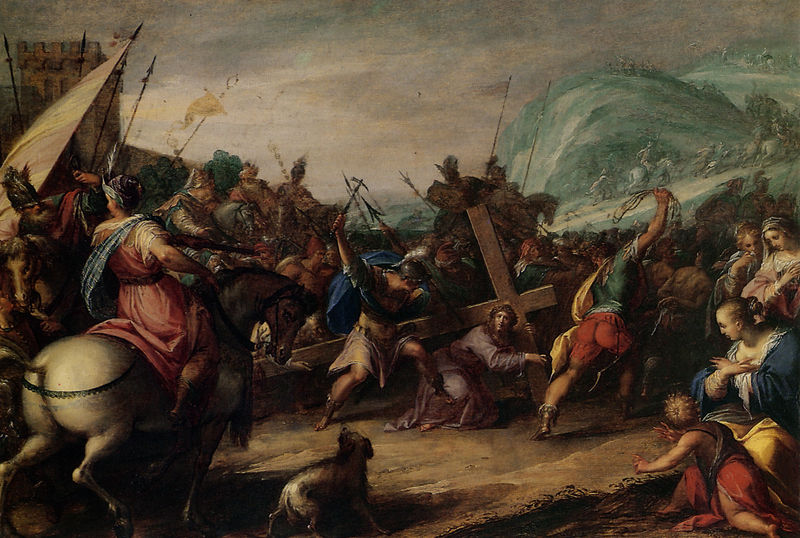
Titel: Kreuztragung
Künstler: Hans von Aachen
Standort: Prag
Institution: Nationalgalerie
Schlagwörter: berg, blau, dunkel, gemälde, himmel, kampf, meer, schatten, wasser, weiß, wolken, frauen, grün, landschaft, menschen, ocker, braun, grau, holz, licht, männer, schwarz, szene, türkis, hund, rot, tiere, weg, beige, hose, johannes, mord, steine, tragen, öl, erde, feld, hügel, boden, gewand, kind, kinder, pferd, pferde, reiter, turm, farbig, welle, liegen, fahnen, zuschauer, fahne, flagge, violett, angst, krieg, schlacht, lanze, soldaten, woken, wade, fallen, moses, burg, kreuz, himmeö, waffen, knien, soldat, auflauf, peitsche, menschenmenge, ritter, schimmel, römer, heiligenschein, nimbus, christus, jesus, kreuzigung, hammer, leiden, niederlage, qual, reise, mittelalter, kreuzzug, speer, speere, heilig, maria, magdalena, maria magdalena, schlagen, gestürzt, wellenform, marien, standarte, peitschen, menschenmassen, folter, passion, golgatha, krez, kreuzweg, rotes meer, geisselung, kreuztragung, chrsitus, geiselung, burh, brg, ruten, golgota, golgata, mekreuz, gschlacht, morg, kreutigung